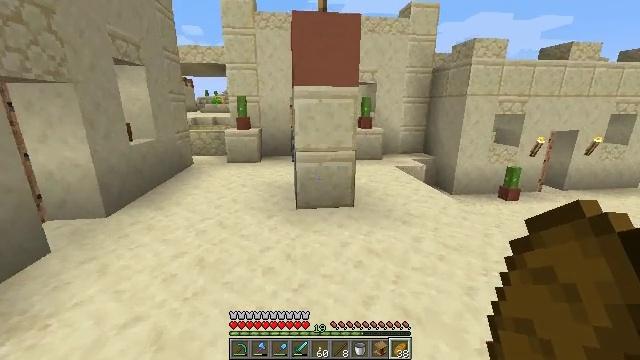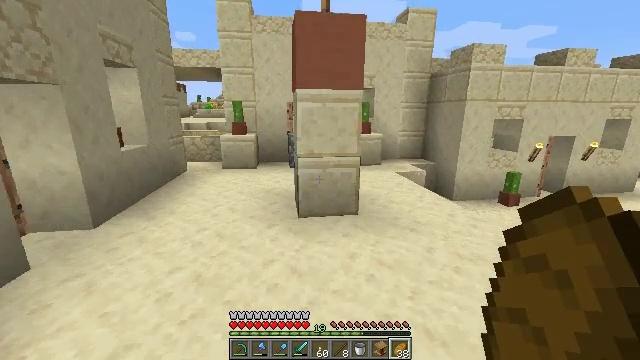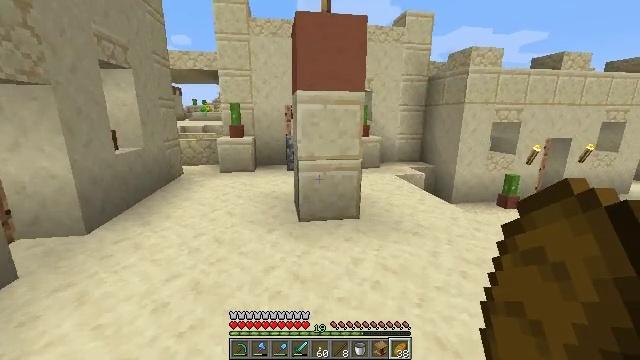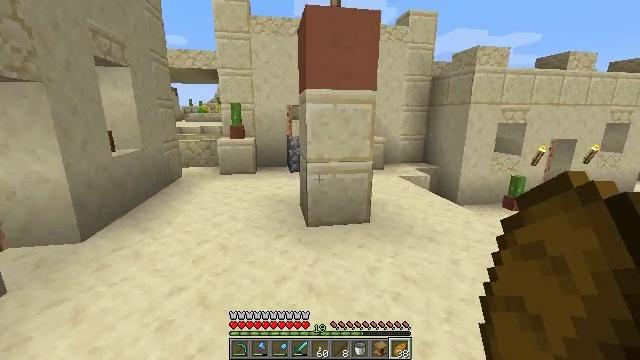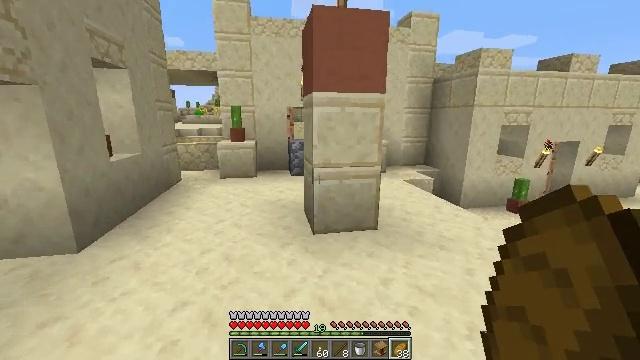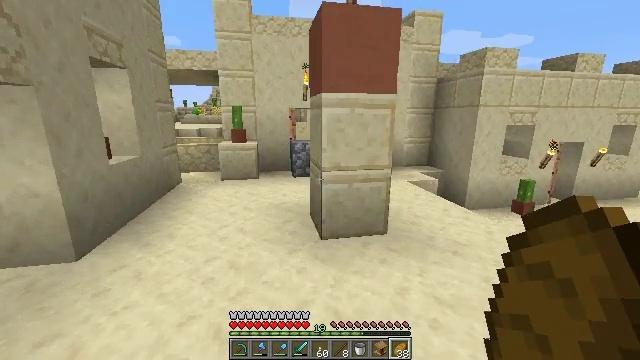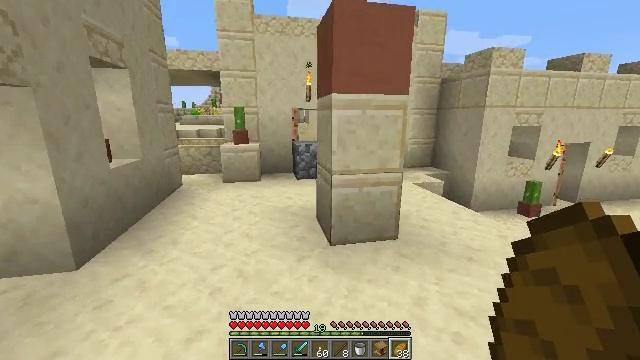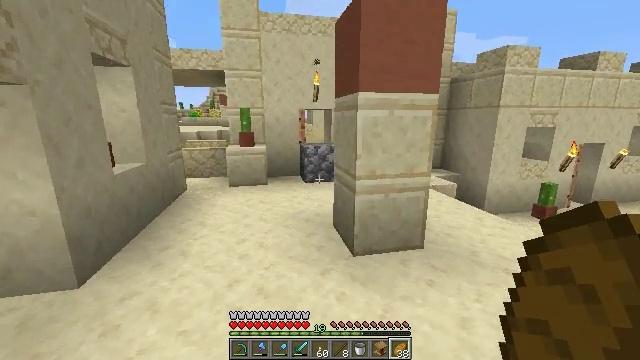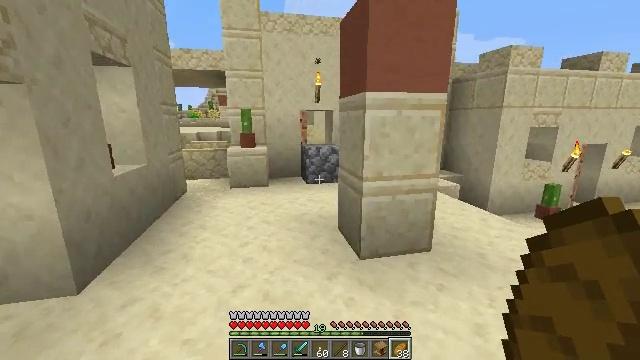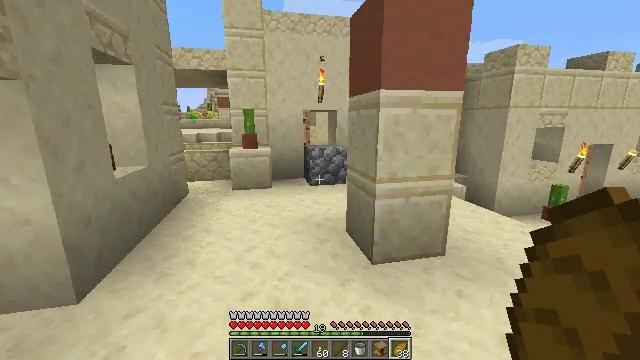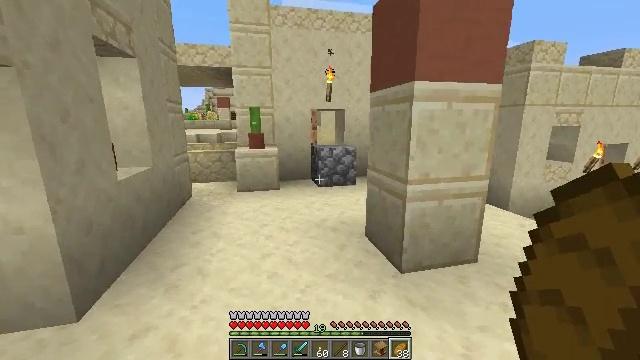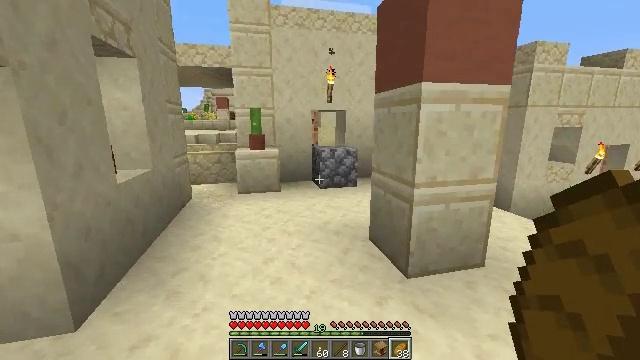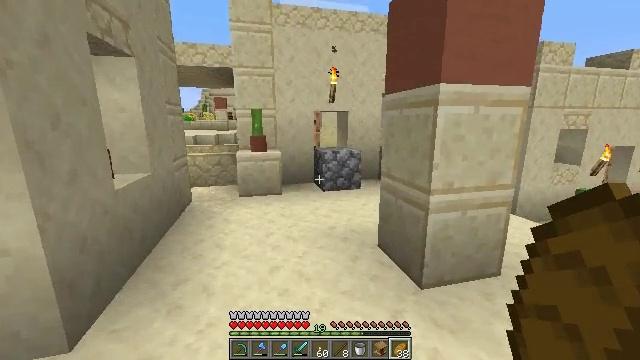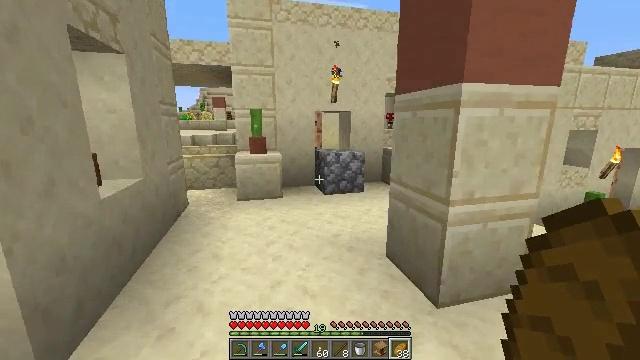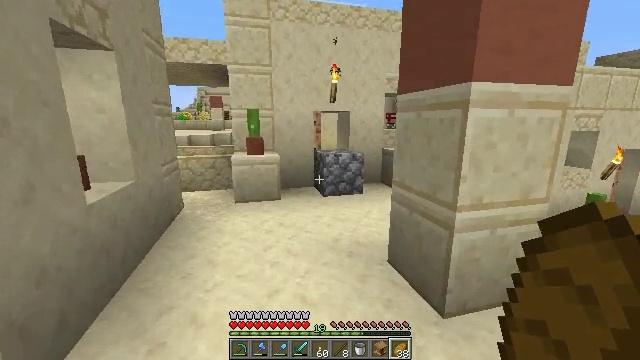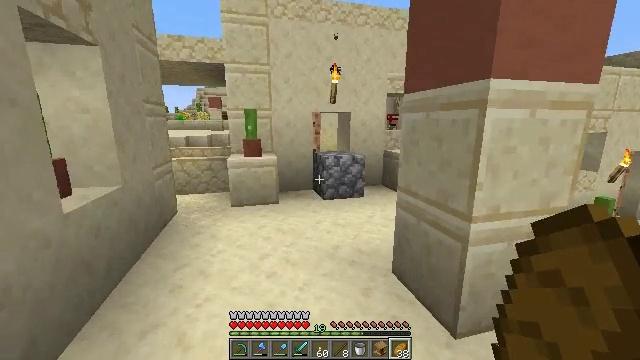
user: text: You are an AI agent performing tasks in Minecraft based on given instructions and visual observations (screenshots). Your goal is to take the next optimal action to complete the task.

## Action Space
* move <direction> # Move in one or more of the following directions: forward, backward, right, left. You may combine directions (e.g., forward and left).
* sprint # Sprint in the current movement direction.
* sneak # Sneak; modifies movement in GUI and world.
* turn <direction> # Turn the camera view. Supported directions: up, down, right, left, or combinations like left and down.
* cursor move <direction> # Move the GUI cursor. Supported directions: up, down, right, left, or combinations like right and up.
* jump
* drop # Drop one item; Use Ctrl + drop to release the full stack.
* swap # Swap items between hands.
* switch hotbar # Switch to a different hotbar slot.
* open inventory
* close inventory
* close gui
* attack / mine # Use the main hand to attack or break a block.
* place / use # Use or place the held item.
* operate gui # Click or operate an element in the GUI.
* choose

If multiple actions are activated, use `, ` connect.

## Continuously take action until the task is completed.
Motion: motion action
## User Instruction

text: Mine the potted cactus.
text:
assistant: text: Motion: move forward and move left, turn right and up
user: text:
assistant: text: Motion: move forward and move left
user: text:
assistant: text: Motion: move forward and move left
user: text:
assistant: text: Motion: move forward and move left
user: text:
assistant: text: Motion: move forward and move left
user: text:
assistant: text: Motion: move forward and move left
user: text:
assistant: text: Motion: move forward and move left
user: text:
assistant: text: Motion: move forward and move left
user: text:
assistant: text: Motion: move forward and move left
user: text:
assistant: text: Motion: move forward and move left
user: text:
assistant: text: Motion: move forward and move left
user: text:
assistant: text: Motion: move forward
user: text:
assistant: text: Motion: move forward
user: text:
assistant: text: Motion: move forward
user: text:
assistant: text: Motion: move forward
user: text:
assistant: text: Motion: move forward
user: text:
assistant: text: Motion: move forward
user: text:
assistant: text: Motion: move forward
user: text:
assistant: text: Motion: move forward
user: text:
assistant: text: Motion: move forward
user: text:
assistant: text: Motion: move forward
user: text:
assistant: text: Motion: move forward
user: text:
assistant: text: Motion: move forward
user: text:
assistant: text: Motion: move forward
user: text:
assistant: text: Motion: move forward
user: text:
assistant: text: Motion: move forward and move right
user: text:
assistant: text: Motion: move forward and move right
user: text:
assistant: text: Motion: move forward and move right
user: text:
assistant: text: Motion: move forward and move right, turn right
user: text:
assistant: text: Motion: move forward and move right, turn right